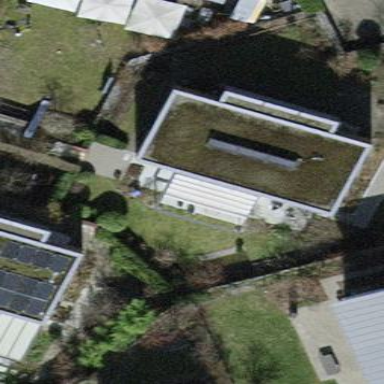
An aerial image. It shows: Flat-roofed building.